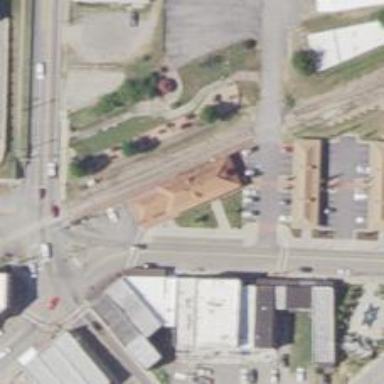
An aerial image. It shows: Railway service station.